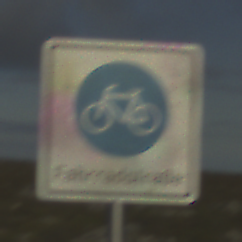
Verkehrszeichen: BeginnFahrradstrasse
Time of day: SunriseSunset
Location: Outdoor (Nature)
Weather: PartlyCloudy
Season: NotSpecified
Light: Natural